Interaction volume radius: 10 \u00c5
Interaction volume height: 40 \u00c5
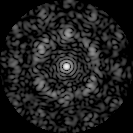
Disorder parameter: 0.708